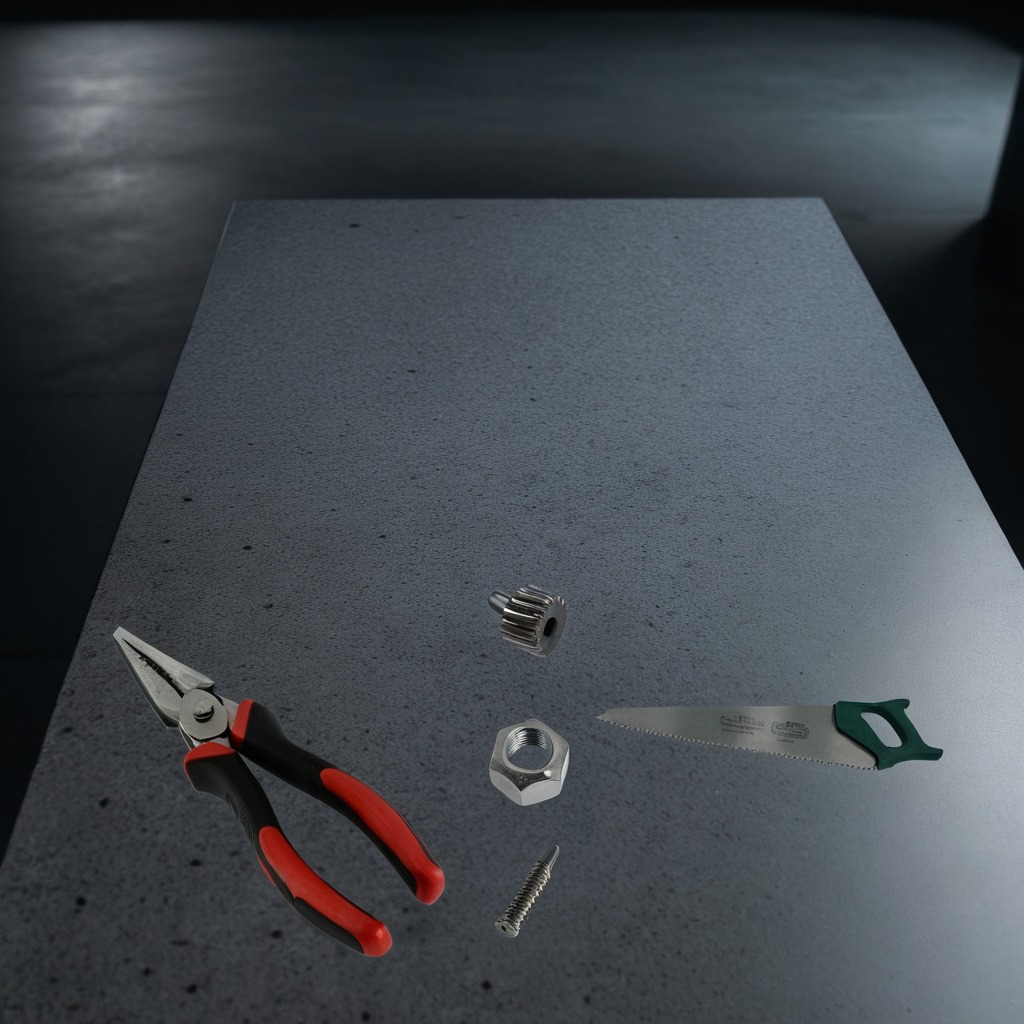
A steel gear with teeth, pliers, a coiled metal spring, a handheld metal saw, and a metal nut are lying on a clean granite table inside a workshop at night.